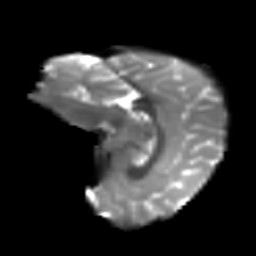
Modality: T2w
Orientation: sagittal
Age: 11
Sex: female
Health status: ill
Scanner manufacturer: ge
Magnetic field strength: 3 T
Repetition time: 6.752 s
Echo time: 0.079 s